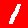
Digit: 1